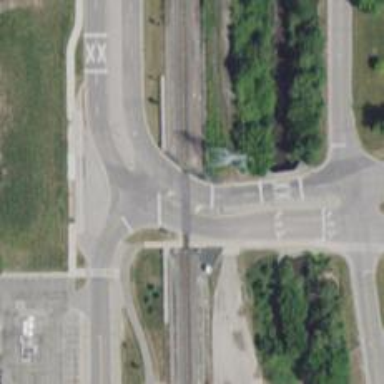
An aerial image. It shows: Railway level crossing.